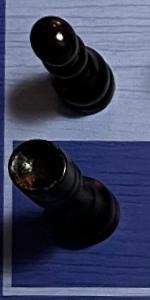
Label: Rook_Black